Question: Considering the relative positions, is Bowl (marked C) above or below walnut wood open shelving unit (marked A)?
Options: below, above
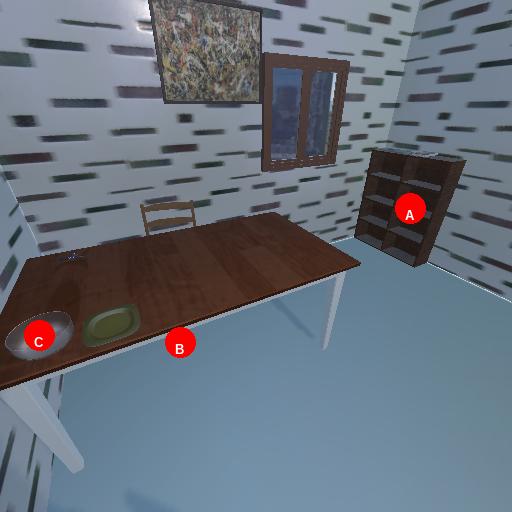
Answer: below